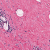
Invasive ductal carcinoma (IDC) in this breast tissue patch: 0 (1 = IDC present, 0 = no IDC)